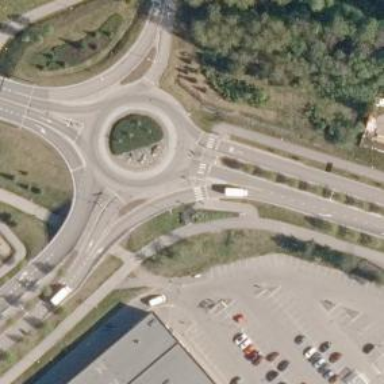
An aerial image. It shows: Secondary road made of asphalt leading to roundabout.